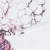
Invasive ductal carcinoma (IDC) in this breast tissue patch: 0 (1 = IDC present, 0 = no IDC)